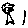
Label: tree